Question: I have a 'Multilevel Array' () and I need to get the sub-nested array with the higher 'date value'.
I was wondering if there is a straight forward way to sort sub-nested arrays by 'date value' or get the highest 'date value'?

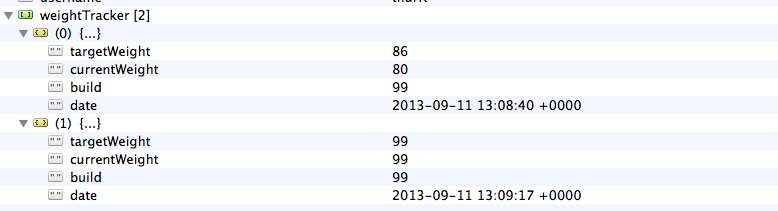
Answer: To do that, <URL> function will be useful:
'''
usort($rgData, function($rgX, $rgY)
{
$x = strtotime($rgX['date']);
$y = strtotime($rgY['date']);
return $x<$y?-1:$x!=$y;
});
//var_dump($rgData);
'''
if you want to get highest value, then it will be '['date']' key of last element after doing the sort above.
Edit: if you're sure that format will be exactly same as on picture always, you can use direct string comparison via 'strcmp' (that would be probably faster)